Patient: sex M, age 46
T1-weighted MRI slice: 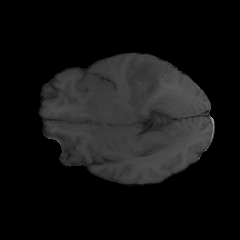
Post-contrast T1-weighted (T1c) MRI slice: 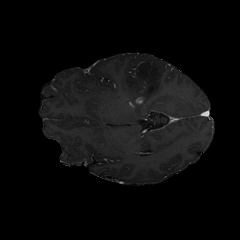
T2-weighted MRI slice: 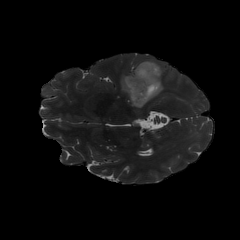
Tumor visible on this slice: yes
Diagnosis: Astrocytoma, IDH-mutant
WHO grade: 3